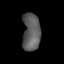
Tissue: skin
Cell type: Epithelial cells
Senescence score: 0.2482
Nuclear area (px): 663
Mean DAPI intensity: 91.149